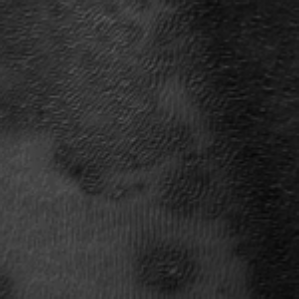
Label: frost